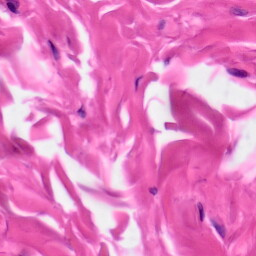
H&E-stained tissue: Skin